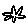
Label: star